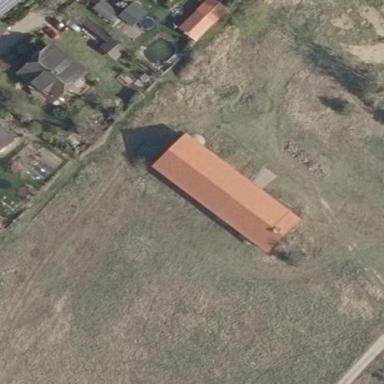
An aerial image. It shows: Rural barn.